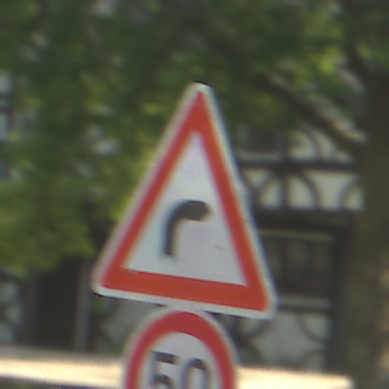
Verkehrszeichen: KurveRechts
Zusatzzeichen unten: Geschwindigkeit50
Umgebung: Outdoor, Urban
Tageszeit: MorningAfternoon
Wetter: PartlyCloudy
Licht: Natural
Jahreszeit: NotSpecified
Kontrast: LowContrast